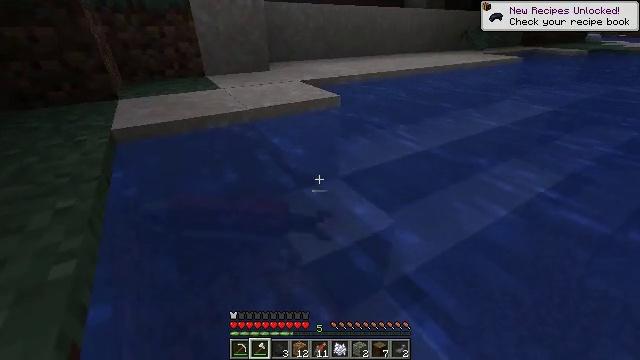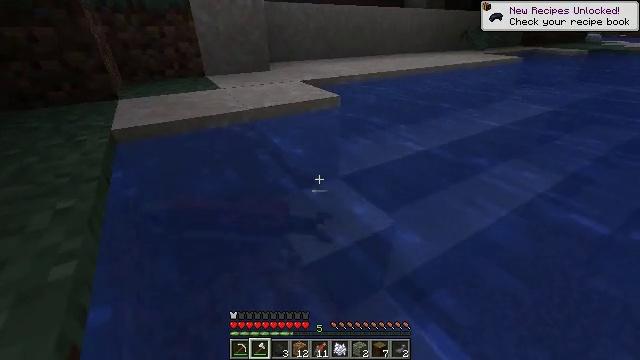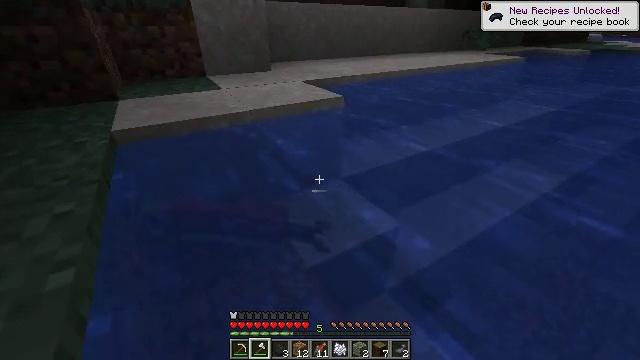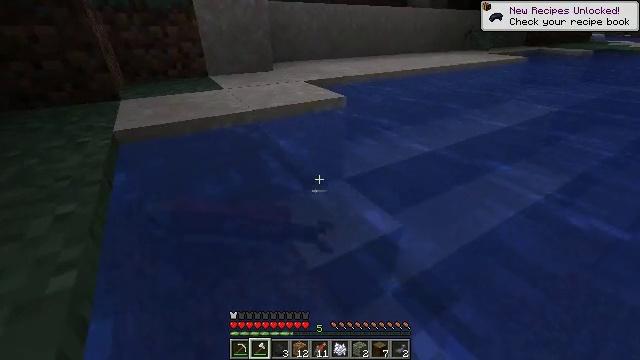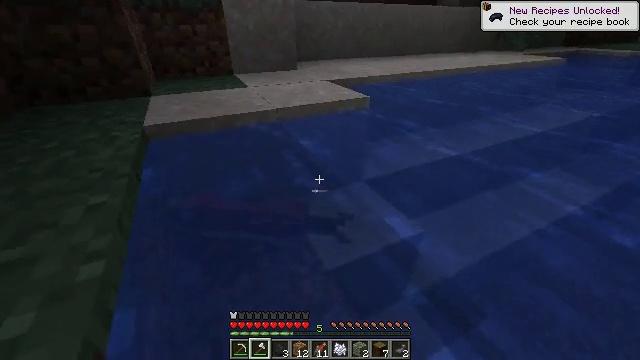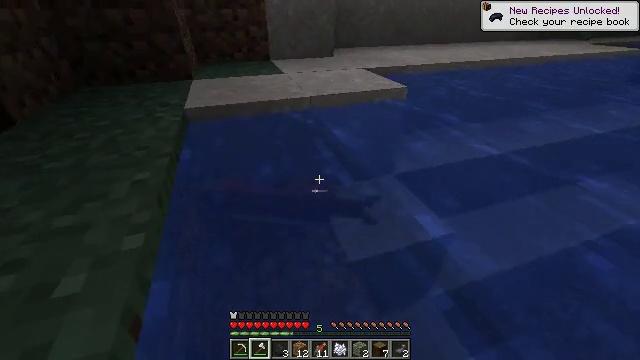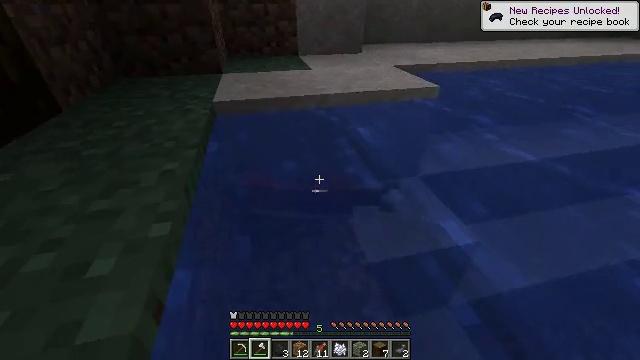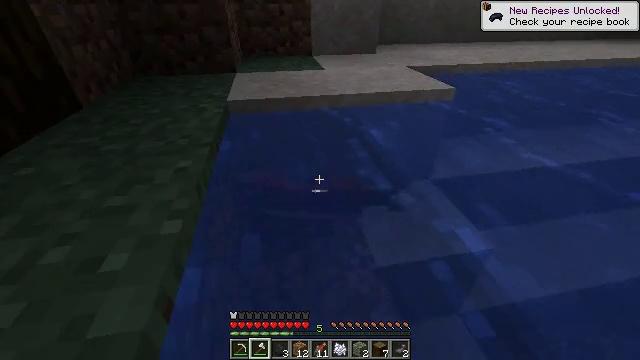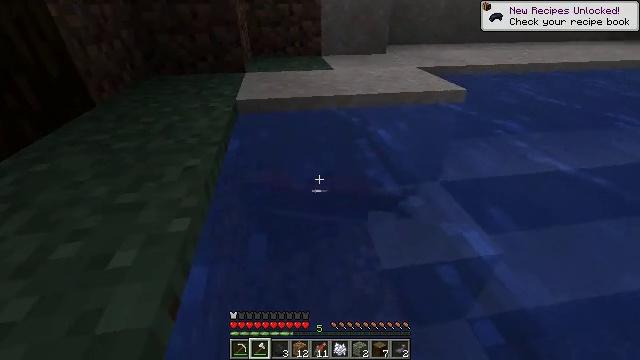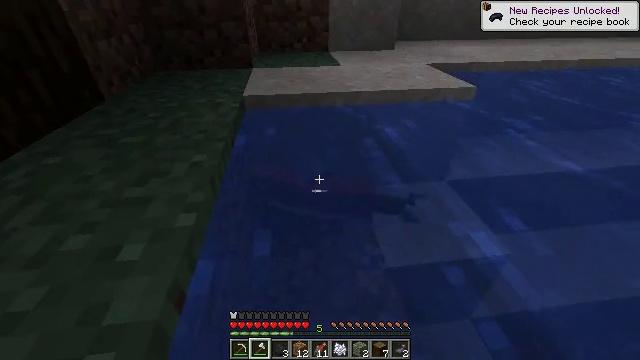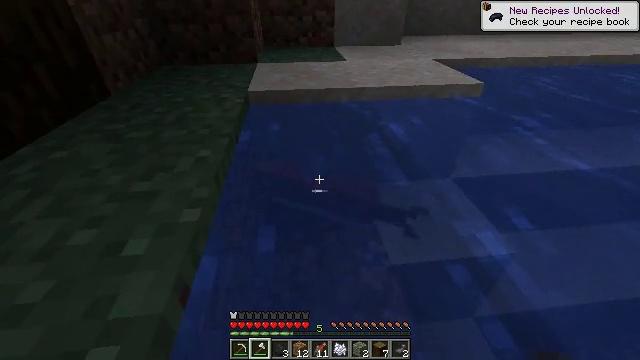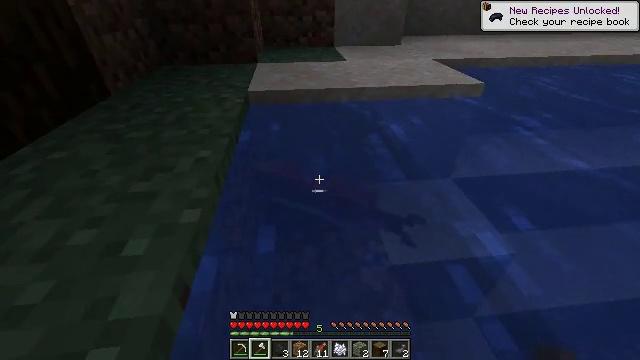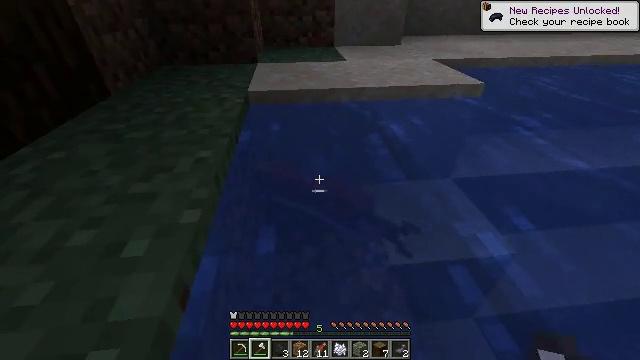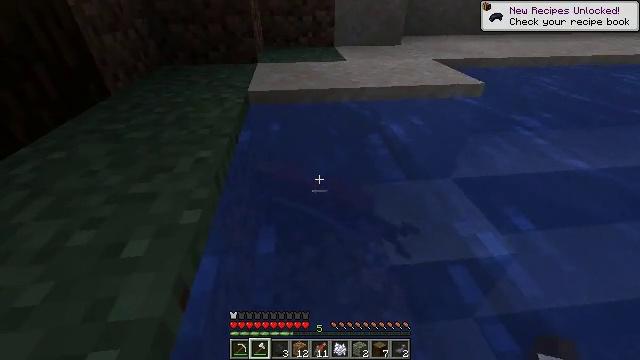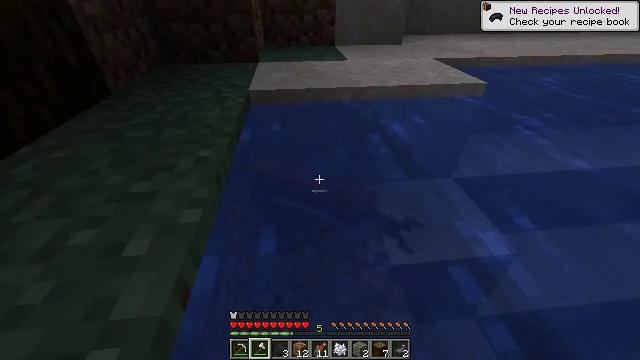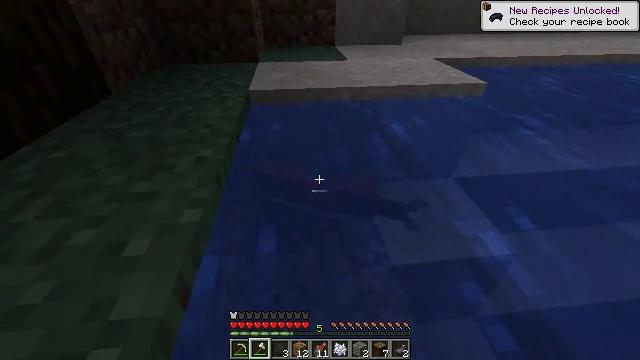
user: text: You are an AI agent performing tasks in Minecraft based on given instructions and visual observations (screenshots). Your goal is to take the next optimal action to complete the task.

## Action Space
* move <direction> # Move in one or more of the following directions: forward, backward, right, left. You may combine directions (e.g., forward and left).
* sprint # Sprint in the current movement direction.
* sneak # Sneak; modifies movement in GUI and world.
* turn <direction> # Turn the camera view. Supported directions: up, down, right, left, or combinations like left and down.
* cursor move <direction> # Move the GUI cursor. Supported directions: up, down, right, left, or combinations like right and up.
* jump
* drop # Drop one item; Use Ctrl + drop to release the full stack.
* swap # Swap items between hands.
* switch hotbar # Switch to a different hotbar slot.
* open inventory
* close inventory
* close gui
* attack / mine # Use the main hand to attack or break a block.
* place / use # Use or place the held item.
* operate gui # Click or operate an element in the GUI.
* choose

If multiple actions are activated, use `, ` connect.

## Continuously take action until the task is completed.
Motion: motion action
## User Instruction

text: Hunt fish.
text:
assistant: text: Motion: no_op
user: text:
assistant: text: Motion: no_op
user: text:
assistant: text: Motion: no_op
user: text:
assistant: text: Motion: turn left
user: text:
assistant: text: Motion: turn left and down
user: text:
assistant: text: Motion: turn left
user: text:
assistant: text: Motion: turn left
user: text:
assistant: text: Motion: turn left
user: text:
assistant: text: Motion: turn left
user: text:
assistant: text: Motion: turn left
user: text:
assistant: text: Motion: no_op
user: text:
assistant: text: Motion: no_op
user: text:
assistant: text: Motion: attack / mine
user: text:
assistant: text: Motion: attack / mine
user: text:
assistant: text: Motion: no_op
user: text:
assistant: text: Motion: no_op
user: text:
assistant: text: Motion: no_op
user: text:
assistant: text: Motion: no_op